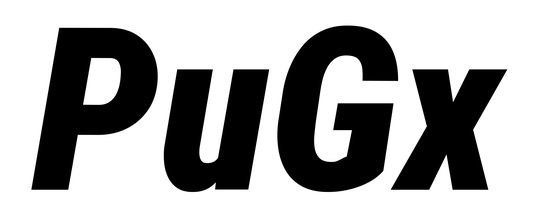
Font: Roboto-Italic_Condensed_Black_Italic